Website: home-depot
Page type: review-order
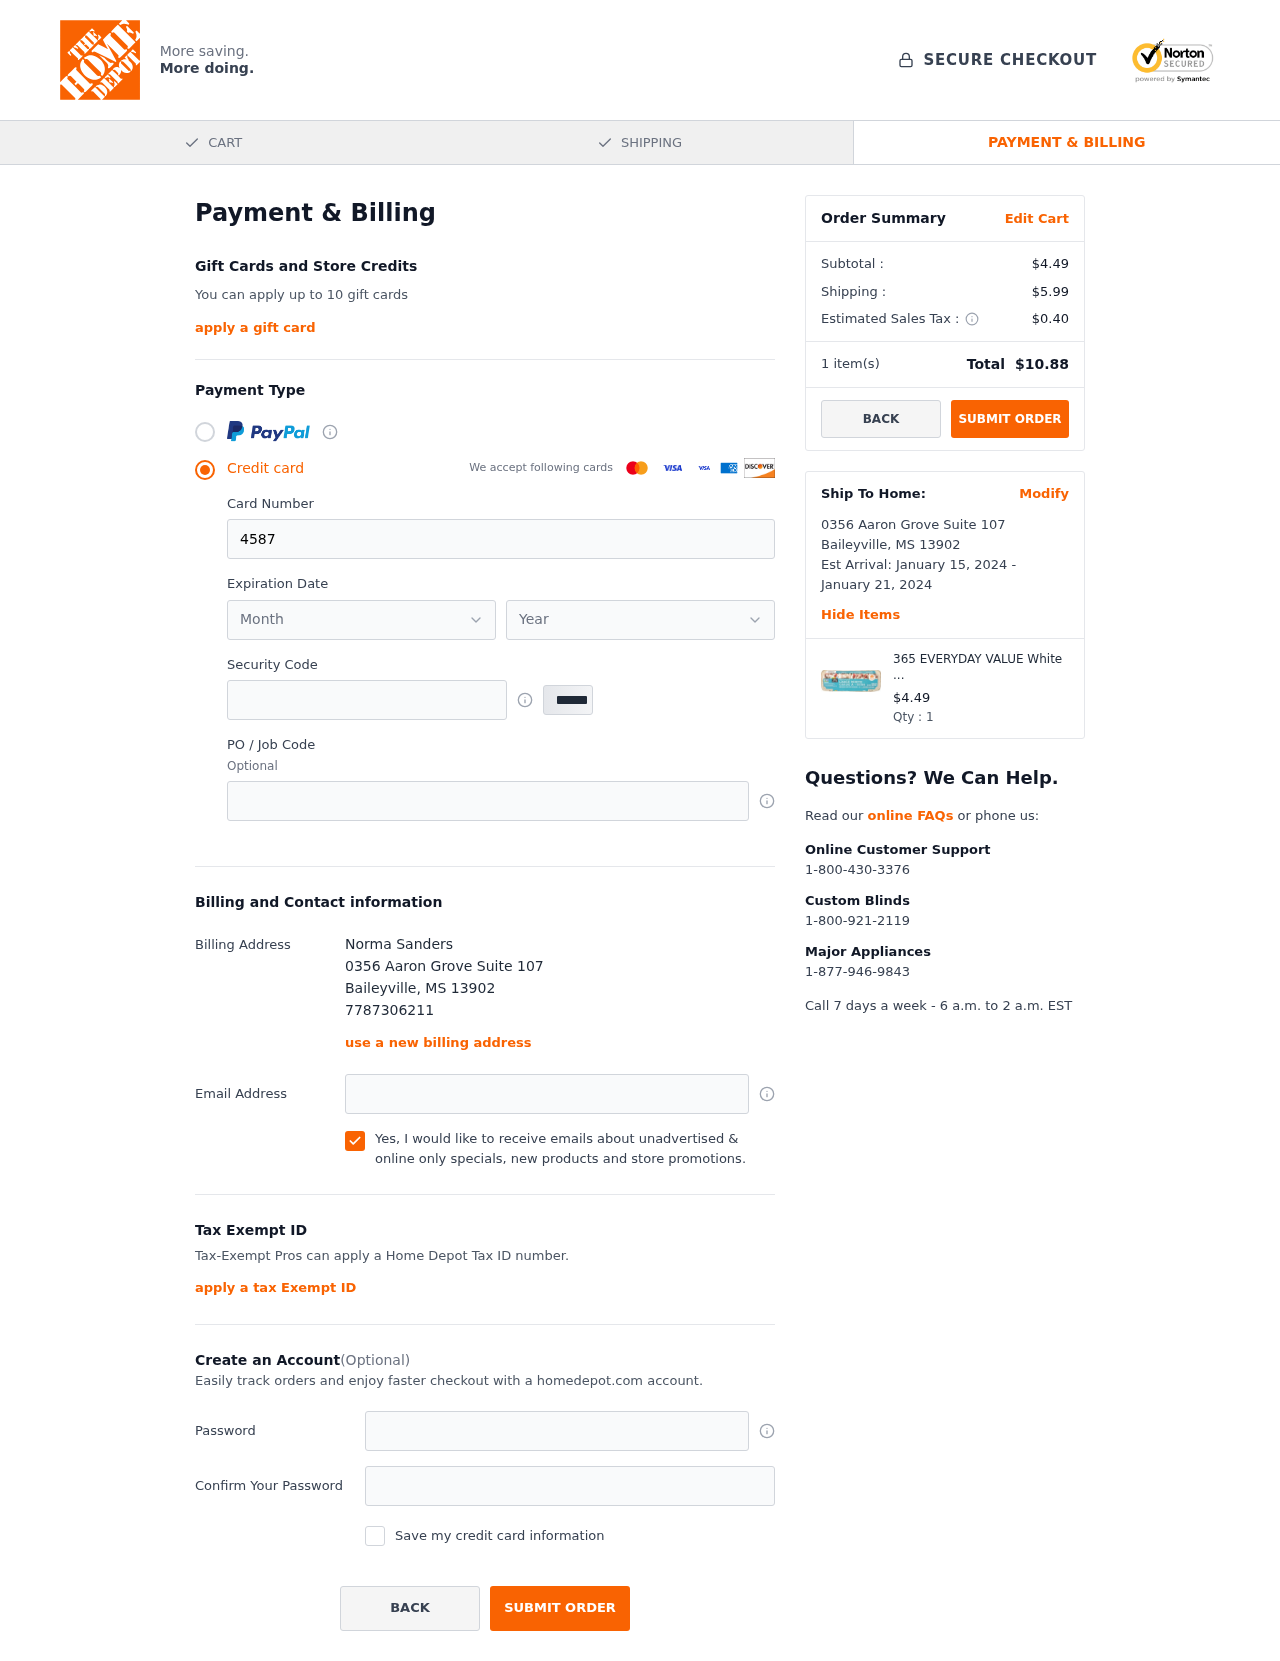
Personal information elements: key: PII_CARD_EXPIRY_MONTH
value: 02
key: PII_CARD_EXPIRY_YEAR
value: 29
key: PII_CITY
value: Baileyville
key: PII_FULLNAME
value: Norma Sanders
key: PII_PHONE
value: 7787306211
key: PII_POSTCODE
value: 13902
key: PII_STATE_ABBR
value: MS
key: PII_STREET
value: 0356 Aaron Grove Suite 107
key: PII_CARD_NUMBER
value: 4587 7147 3274 3637
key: PII_CARD_CVV
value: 351
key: PII_JOB_CODE
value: J420459
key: PII_EMAIL
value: nsanders@yahoo.com
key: PII_POSTCODE_FULL
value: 13902
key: PII_POSTCODE_NUMERIC
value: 13902
Product elements: key: PRODUCT1_NAME
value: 365 EVERYDAY VALUE White Large Grade A Eggs, 12 CT
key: PRODUCT1_PRICE
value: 4.49
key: PRODUCT1_QUANTITY
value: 1
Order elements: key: ORDER_SUBTOTAL
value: $4.49
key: ORDER_SHIPPING_COST
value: $5.99
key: ORDER_TAX
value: $0.40
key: ORDER_NUM_ITEMS
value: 1
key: ORDER_TOTAL
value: $10.88
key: ORDER_SHIPPING_DATE
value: January 15, 2024
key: ORDER_DELIVERY_DATE
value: January 21, 2024